Question: Any ideas what this problem is? cheers

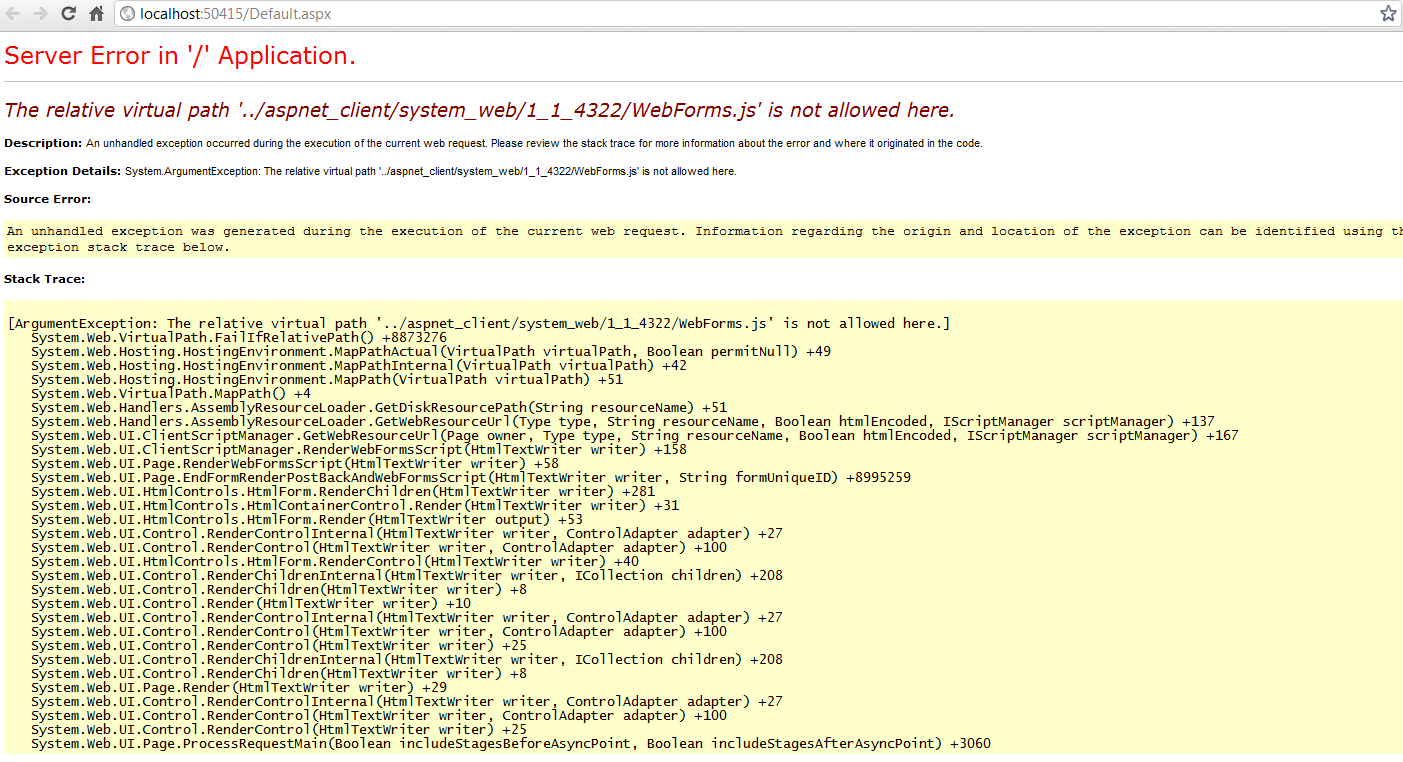
Answer: It looks like you're trying to pass <URL>.